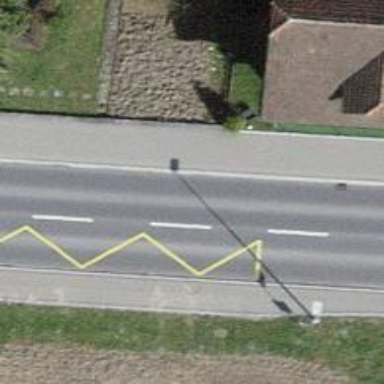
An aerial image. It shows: Bus stop with designated public transport stop position.